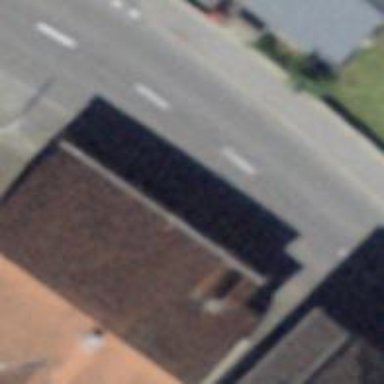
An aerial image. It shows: Bus stop with designated public transport stop position.